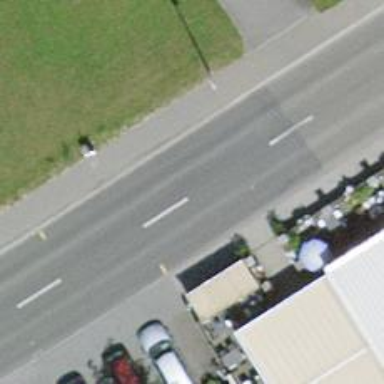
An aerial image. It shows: Bus stop with designated stop position for public transport.